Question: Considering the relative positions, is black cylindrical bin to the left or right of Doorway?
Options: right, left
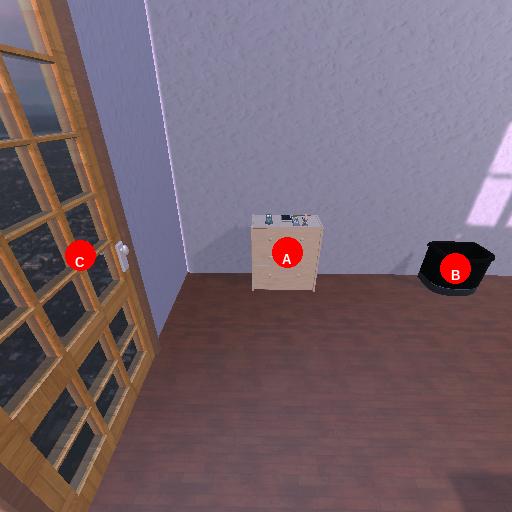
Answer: right